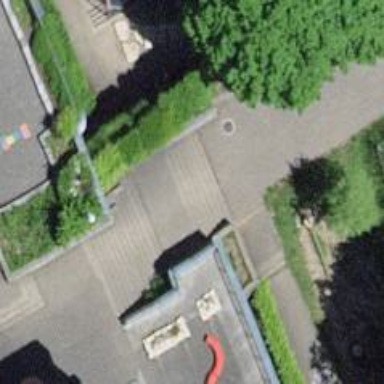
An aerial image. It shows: Road with steps.